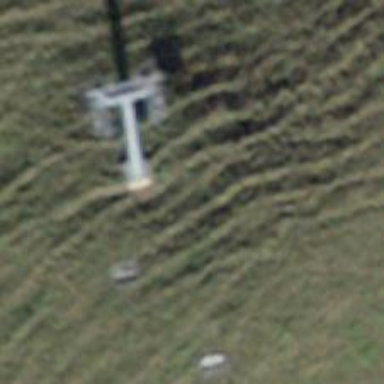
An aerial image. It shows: Pylon used for aerialway.